Question: how can i add a refresh button in the nav bar of jq grid.
i tried to add it and the result is shown below. the refresh button goes down the no records to view line.Please help me to align my refresh button.

thanks,
Devan
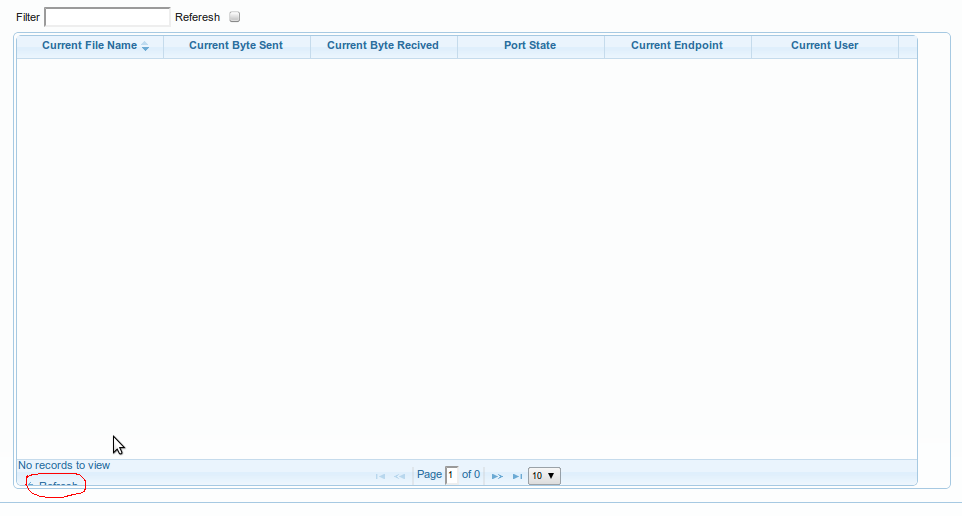
Answer: Probably you used both 'viewrecords:true' and 'recordpos:'left'' parameters of jqGrid (see <URL>. You can fix the problem with
'''
$("#pager div.ui-paging-info").css({float:"left"});
'''

or
'''
$("#pager_left table.ui-pg-table").insertAfter($("#pager #pager_right")[0]);
'''

or something like this. All depend on how you want the grid pager looks like.